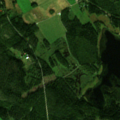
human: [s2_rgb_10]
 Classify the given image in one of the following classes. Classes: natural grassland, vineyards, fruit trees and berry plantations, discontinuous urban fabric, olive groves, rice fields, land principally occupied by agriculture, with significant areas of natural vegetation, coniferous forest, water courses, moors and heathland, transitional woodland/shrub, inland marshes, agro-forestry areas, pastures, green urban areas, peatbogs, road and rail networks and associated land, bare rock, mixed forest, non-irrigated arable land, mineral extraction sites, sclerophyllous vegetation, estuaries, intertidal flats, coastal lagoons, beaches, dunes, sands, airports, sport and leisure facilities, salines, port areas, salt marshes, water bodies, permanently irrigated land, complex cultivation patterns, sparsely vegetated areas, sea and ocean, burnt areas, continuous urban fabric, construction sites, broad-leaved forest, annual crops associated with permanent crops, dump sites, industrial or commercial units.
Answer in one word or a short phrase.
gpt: land principally occupied by agriculture, with significant areas of natural vegetation, coniferous forest, mixed forest, transitional woodland/shrub, water bodies